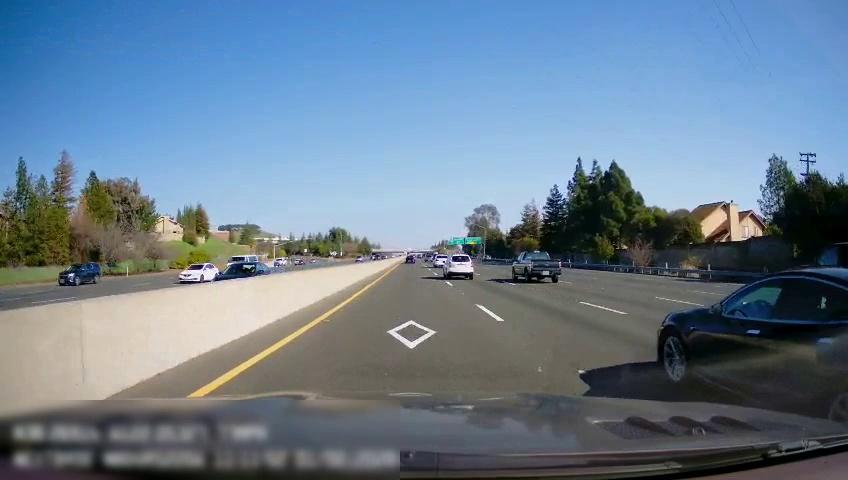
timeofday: Day
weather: Sunny
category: Drivable Space
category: Drivable Space
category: Vehicles | Car
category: Vehicles | SUV
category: Vehicles | SUV
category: Vehicles | Car
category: Vehicles | Car
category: Vehicles | Truck
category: Vehicles | Car
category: Vehicles | SUV
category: Vehicles | SUV
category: Vehicles | Car
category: Vehicles | SUV
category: Vehicles | Truck
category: Vehicles | SUV
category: Lanes | Alternate Lane
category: Lanes | Current Lane
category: Lanes | Current Lane
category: Lanes | Alternate Lane
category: Lanes | Alternate Lane
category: Lanes | Opposite Lane
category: Lanes | Opposite Lane